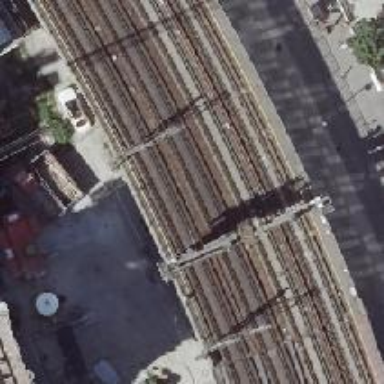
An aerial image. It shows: Railway signal.